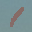
Label: 1